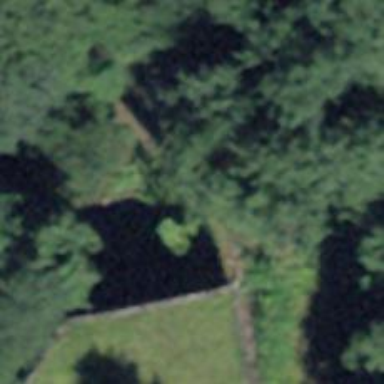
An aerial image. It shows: Retaining wall.